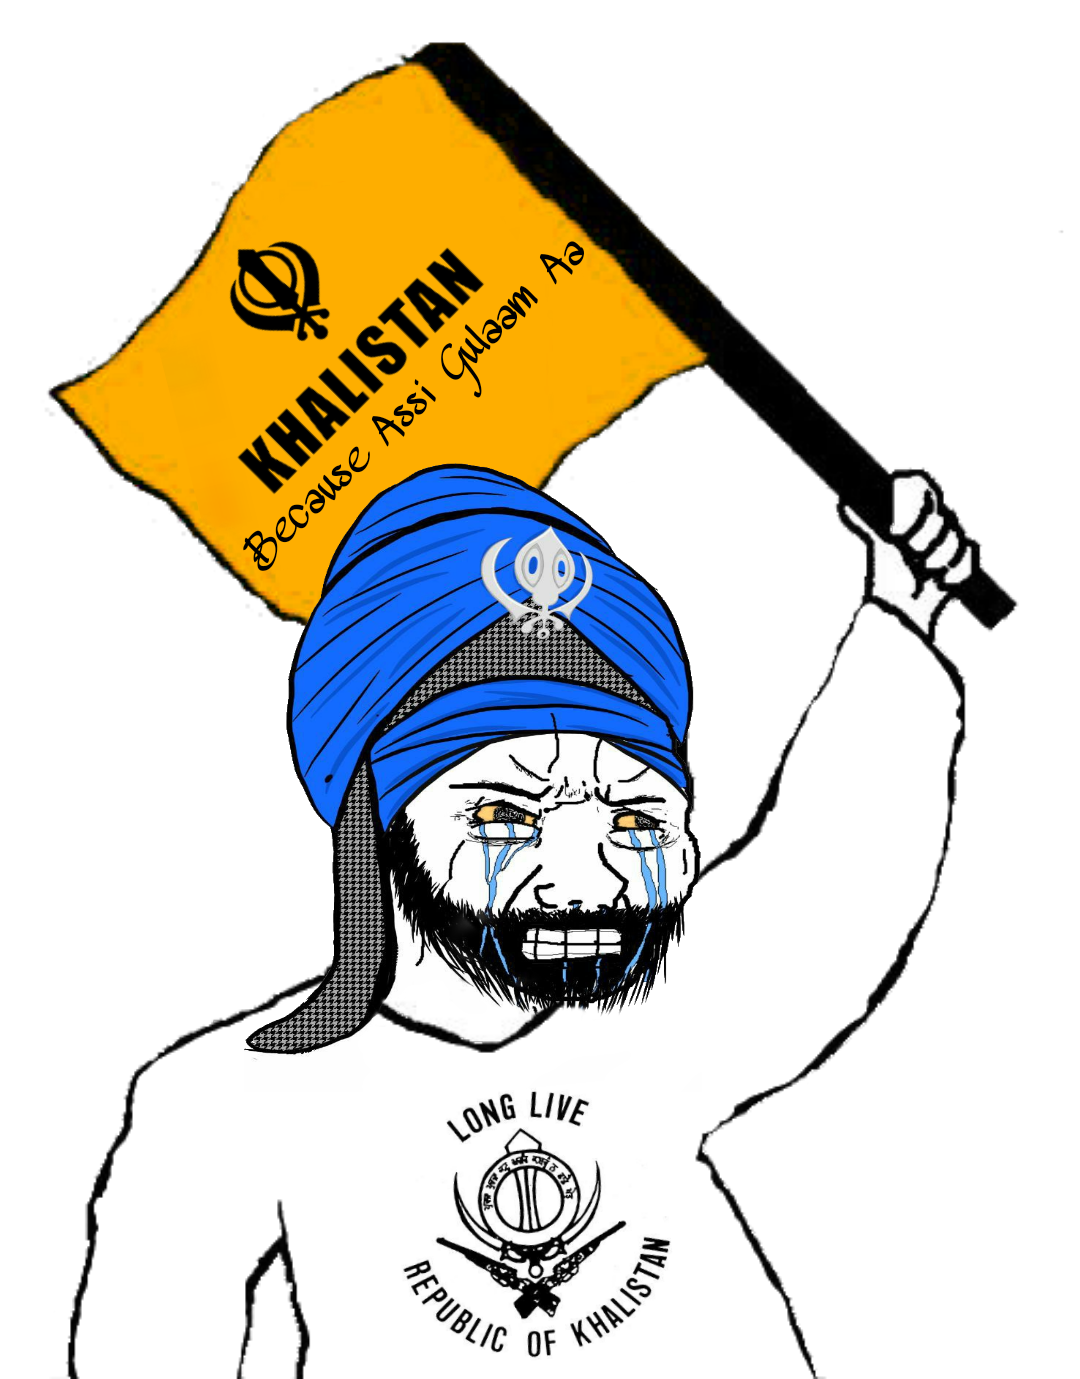
Label: 5_Crying_Wojak